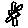
Label: flower